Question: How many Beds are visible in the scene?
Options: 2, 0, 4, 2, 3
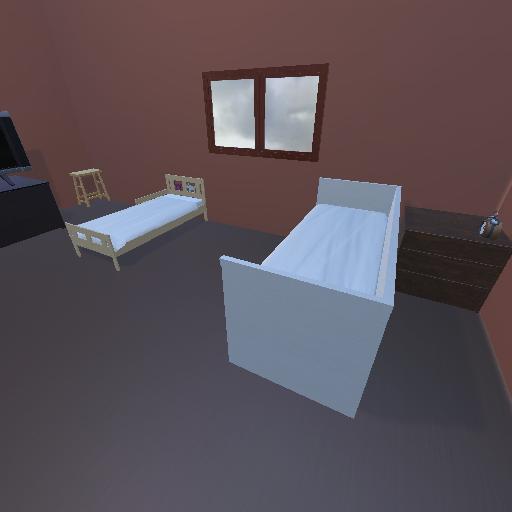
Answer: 2